Question: Yellow bar is 'width:100%' header
I would like to achieve to be always no matter the side text's length.
Margins between text are 100px
Image:

Thanks in advance
EDIT : HTML and CSS so far:
HTML:
'''
<html>
<head>
</head>
<body>
<center>
<div id="top"></div>
Text Logo
<span id="mainText"> Menu Links </span>
Username: <?php echo $uname; ?>
</center>
</body>
</html>
'''
CSS:
'''
#mainText {
margin-right:100px;
margin-left:100px;
}
'''
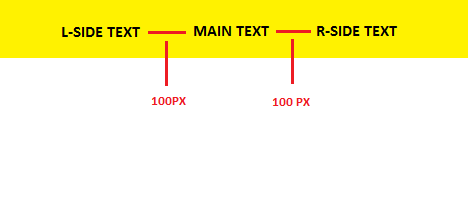
Answer: If i understand may be that's you want.
'''
.left{
float:left;
background:yellow;
}
.right{
float:right;
background:green;
}
.middle{
display:inline-block;
*display:inline/*For IE7*/
*zoom:1;
vertical-align:top;
background:red;
margin:0 100px;
}
.parent{
text-align:center;
}
.parent div{
text-align:left;
}
'''
'''
<div class="parent">
<p class="left">L side Text</p>
<p class="middle">Center side Text</p>
<p class="right">R side Text</p>
</div>
'''
Check this <URL>
May that's you want
Check this <URL>